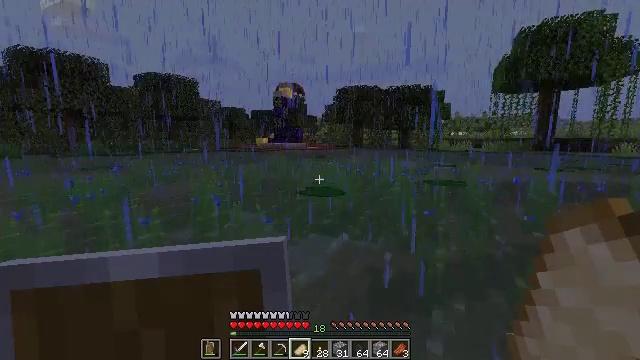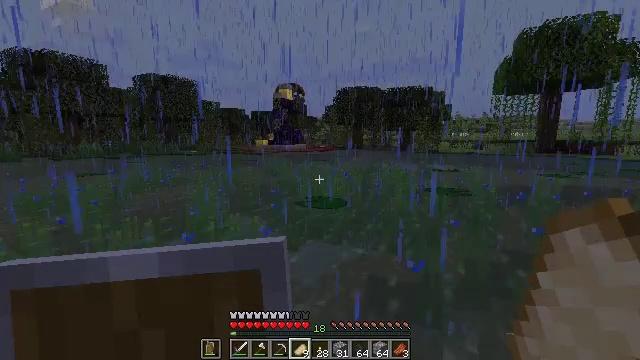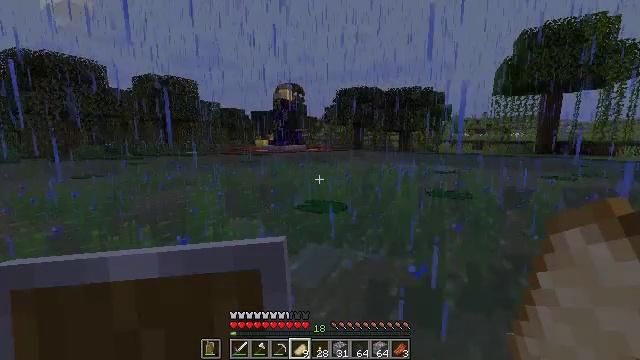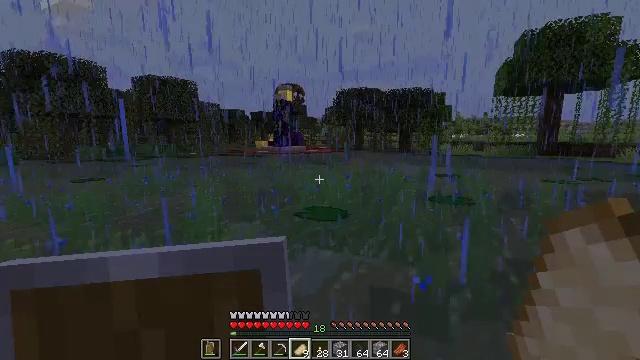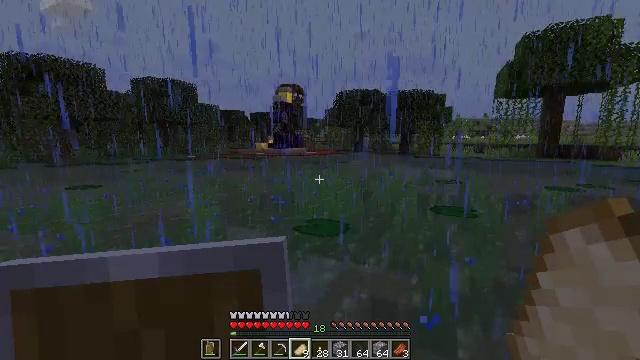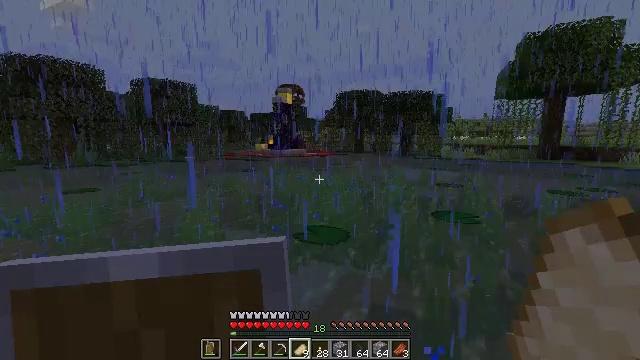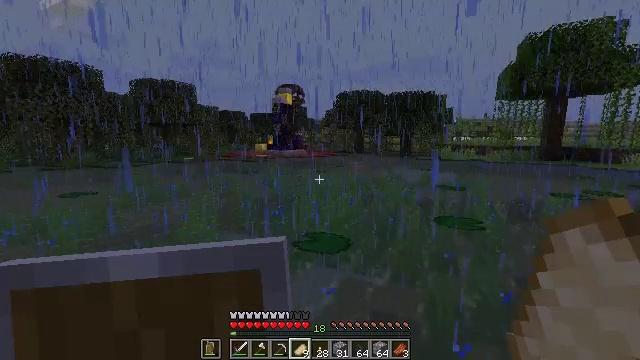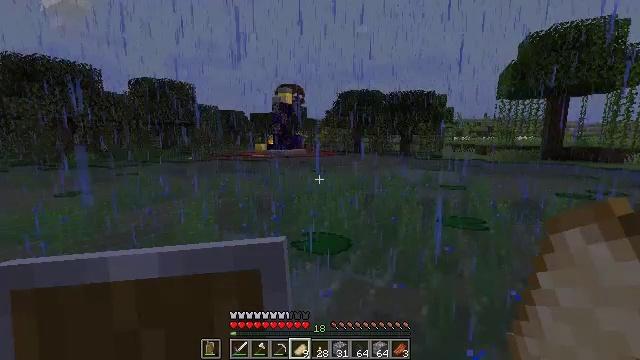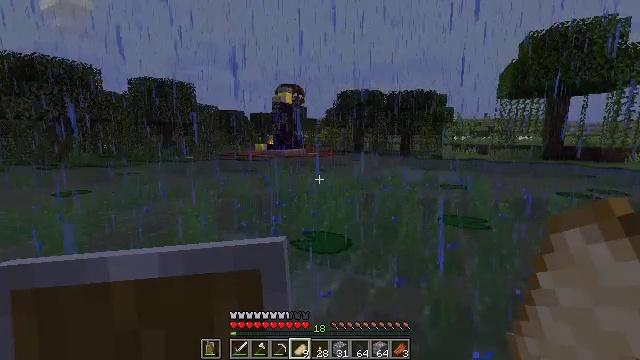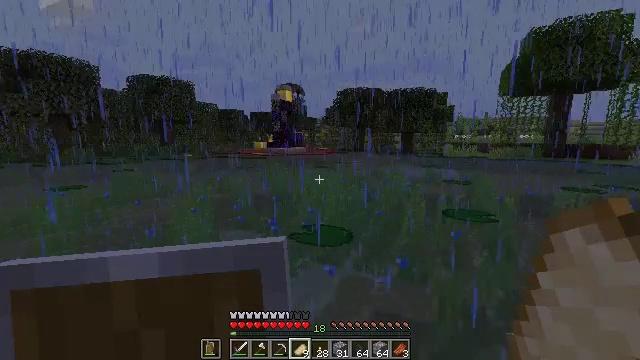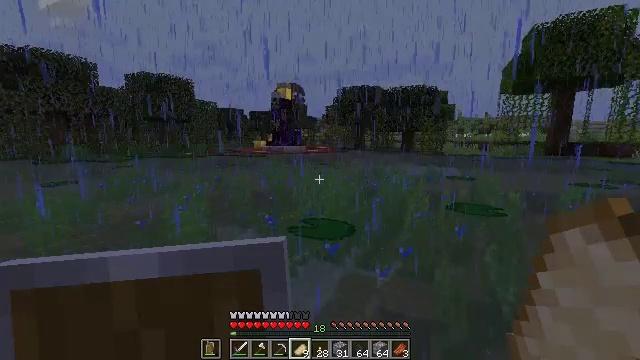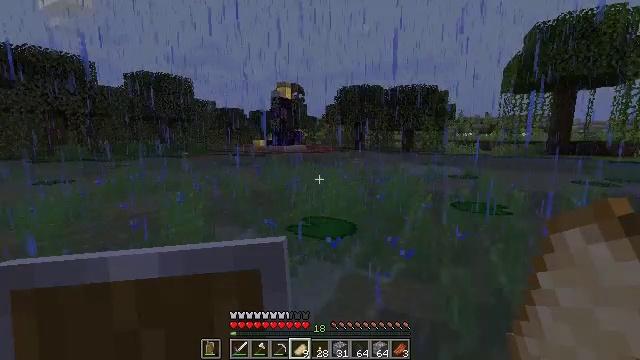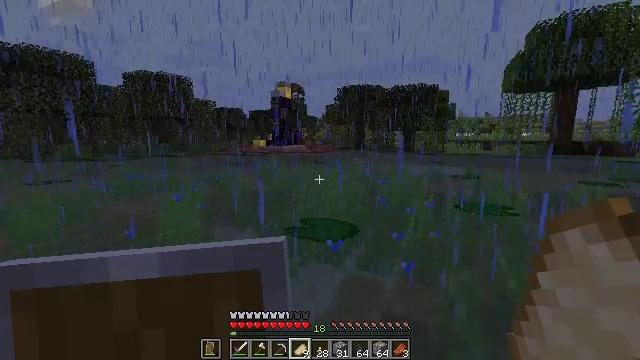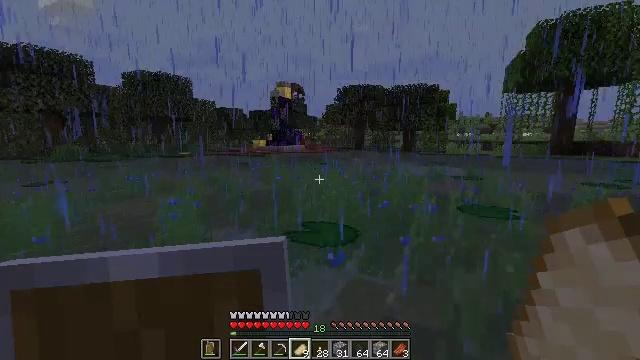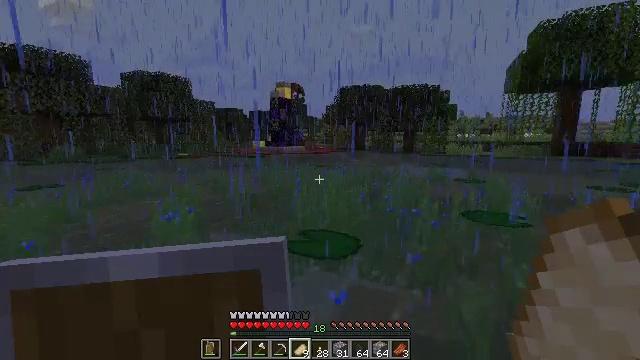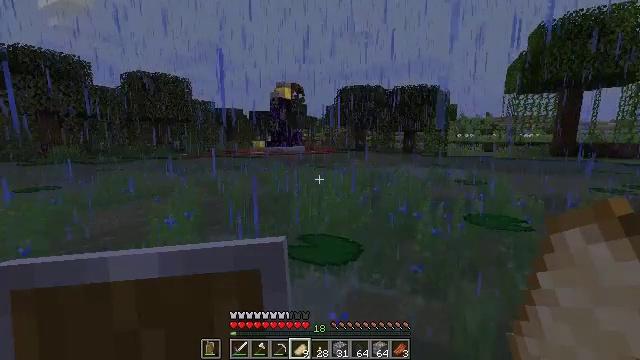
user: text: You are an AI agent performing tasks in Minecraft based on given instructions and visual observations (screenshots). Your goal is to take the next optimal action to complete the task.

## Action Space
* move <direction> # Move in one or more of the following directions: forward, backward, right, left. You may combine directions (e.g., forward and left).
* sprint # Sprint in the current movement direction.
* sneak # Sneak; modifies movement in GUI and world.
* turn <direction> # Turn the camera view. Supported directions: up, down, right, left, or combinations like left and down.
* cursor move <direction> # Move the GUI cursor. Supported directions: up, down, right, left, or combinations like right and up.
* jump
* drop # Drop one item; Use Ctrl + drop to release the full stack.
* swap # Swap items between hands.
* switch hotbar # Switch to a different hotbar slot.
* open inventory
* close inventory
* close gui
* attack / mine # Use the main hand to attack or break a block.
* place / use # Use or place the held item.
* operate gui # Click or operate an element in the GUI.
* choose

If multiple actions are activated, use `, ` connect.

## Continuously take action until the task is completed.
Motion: motion action
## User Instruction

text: Drop an apple.
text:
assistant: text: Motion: move forward, jump
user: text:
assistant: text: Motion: move forward, jump
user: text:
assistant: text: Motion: move forward, jump
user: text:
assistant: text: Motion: move forward, jump
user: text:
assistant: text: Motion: move forward, jump
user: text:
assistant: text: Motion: move forward, jump
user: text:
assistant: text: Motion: move forward, jump
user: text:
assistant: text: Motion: move forward, jump
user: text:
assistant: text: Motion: move forward, jump
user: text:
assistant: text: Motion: move forward, jump
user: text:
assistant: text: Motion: move forward, jump
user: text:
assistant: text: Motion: move forward, jump
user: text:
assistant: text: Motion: move forward, jump
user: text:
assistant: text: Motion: move forward, jump
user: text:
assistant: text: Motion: move forward, jump
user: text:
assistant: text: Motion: move forward, jump
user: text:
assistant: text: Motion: move forward, jump
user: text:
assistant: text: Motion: move forward, jump
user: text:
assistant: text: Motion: move forward, jump
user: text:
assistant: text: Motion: move forward, jump
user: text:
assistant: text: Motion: move forward, jump
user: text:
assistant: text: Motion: move forward, jump
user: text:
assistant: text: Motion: move forward, jump
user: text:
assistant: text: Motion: move forward, jump
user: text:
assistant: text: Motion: move forward, jump
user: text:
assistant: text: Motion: move forward, jump
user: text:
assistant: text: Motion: move forward, jump
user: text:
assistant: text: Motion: move forward, jump
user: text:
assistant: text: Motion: move forward, jump
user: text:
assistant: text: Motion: move forward, jump